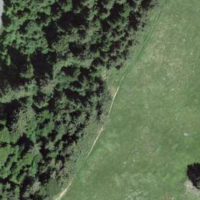
EUNIS habitat code: 25
Species observed at this site:
Cirsium palustre